Question:
Basically I have three radio buttons and only want one button selected at at time, of course when created they are independent of each other. Currently, I use change listeners to interweave the buttons and it works in my context just fine. But, I realize this really isn't the best way because the code becomes cumbersome when more buttons are needed or if a particular section of code goes under many changes and several other reasons. So, how can I better integrate radio buttons (or anything where behavior depends on the integration of multiple controls <-- if someone wants to rephrase this please do so)?
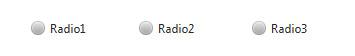
Answer: Use a <URL>:
> A class which contains a reference to all Toggles whose selected
variables should be managed such that only a single Toggle within the
ToggleGroup may be selected at any one time.
There is an example in the <URL> javadoc:
'''
ToggleGroup group = new ToggleGroup();
RadioButton button1 = new RadioButton("select first");
button1.setToggleGroup(group);
button1.setSelected(true);
RadioButton button2 = new RadioButton("select second");
button2.setToggleGroup(group);
'''